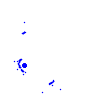
Particle: electron